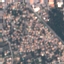
Land use / land cover class: Residential